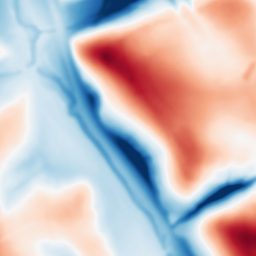
Category: multiscale
Decomposition family: dog_multiscale
Decomposition parameters: sigma_ratio: 1.6
n_scales: 6
base_sigma: 2
Upsampling method: bicubic
Upsampling parameters: scale: 4
Upsampling scale: 4